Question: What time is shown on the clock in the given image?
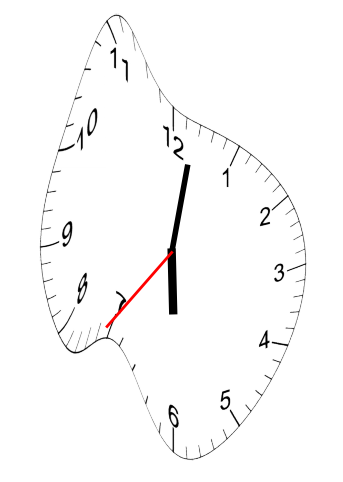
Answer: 06:01:36